Question: I'm making a 2D game in SFML and I'm trying to figure out how to collide with tiles in a tilemap. I've written some code but the problem is that I get stuck in the tile I'm colliding with as you can see in the picture below. I cannot move in any direction and around 5 pixels of the player is in the wall.

This is my collision / movement code
'''
void Player::update(float delta, std::vector<Tile>& tiles) {
canMove = true;
for (int i = 0; i < tiles.size(); i++) {
if (Collision::PixelPerfectTest(sprite, tiles[i].sprite) && tiles[i].collision) {
canMove = false;
}
}
if (canMove) {
move(delta);
}
}
void Player::move(float delta) {
if (sf::Keyboard::isKeyPressed(sf::Keyboard::W) || sf::Keyboard::isKeyPressed(sf::Keyboard::Up) || sf::Joystick::getAxisPosition(0, sf::Joystick::Y) < -20) {
movement.y -= speed * delta;
}
if (sf::Keyboard::isKeyPressed(sf::Keyboard::A) || sf::Keyboard::isKeyPressed(sf::Keyboard::Left) || sf::Joystick::getAxisPosition(0, sf::Joystick::X) < -20) {
movement.x -= speed * delta;
}
if (sf::Keyboard::isKeyPressed(sf::Keyboard::S) || sf::Keyboard::isKeyPressed(sf::Keyboard::Down) || sf::Joystick::getAxisPosition(0, sf::Joystick::Y) > 20) {
movement.y += speed * delta;
}
if (sf::Keyboard::isKeyPressed(sf::Keyboard::D) || sf::Keyboard::isKeyPressed(sf::Keyboard::Right) || sf::Joystick::getAxisPosition(0, sf::Joystick::X) > 20) {
movement.x += speed * delta;
}
sprite.setPosition(movement);
}
'''
This is the PixelPerfectTest function (it's not mine)
'''
bool PixelPerfectTest(const sf::Sprite& Object1, const sf::Sprite& Object2, sf::Uint8 AlphaLimit) {
sf::FloatRect Intersection;
if (Object1.getGlobalBounds().intersects(Object2.getGlobalBounds(), Intersection)) {
sf::IntRect O1SubRect = Object1.getTextureRect();
sf::IntRect O2SubRect = Object2.getTextureRect();
sf::Uint8* mask1 = Bitmasks.GetMask(Object1.getTexture());
sf::Uint8* mask2 = Bitmasks.GetMask(Object2.getTexture());
// Loop through our pixels
for (int i = Intersection.left; i < Intersection.left + Intersection.width; i++) {
for (int j = Intersection.top; j < Intersection.top + Intersection.height; j++) {
sf::Vector2f o1v = Object1.getInverseTransform().transformPoint(i, j);
sf::Vector2f o2v = Object2.getInverseTransform().transformPoint(i, j);
// Make sure pixels fall within the sprite's subrect
if (o1v.x > 0 && o1v.y > 0 && o2v.x > 0 && o2v.y > 0 &&
o1v.x < O1SubRect.width && o1v.y < O1SubRect.height &&
o2v.x < O2SubRect.width && o2v.y < O2SubRect.height) {
if (Bitmasks.GetPixel(mask1, Object1.getTexture(), (int)(o1v.x) + O1SubRect.left, (int)(o1v.y) + O1SubRect.top) > AlphaLimit &&
Bitmasks.GetPixel(mask2, Object2.getTexture(), (int)(o2v.x) + O2SubRect.left, (int)(o2v.y) + O2SubRect.top) > AlphaLimit)
return true;
}
}
}
}
return false;
}
'''
EDIT: This is how I got it working in case anyone from the future needs help
'''
void Player::update(float delta, std::vector<Tile>& tiles) {
if (sf::Keyboard::isKeyPressed(sf::Keyboard::W) || sf::Keyboard::isKeyPressed(sf::Keyboard::Up) || sf::Joystick::getAxisPosition(0, sf::Joystick::Y) < -20) {
newPos.y -= speed * delta;
}
if (sf::Keyboard::isKeyPressed(sf::Keyboard::A) || sf::Keyboard::isKeyPressed(sf::Keyboard::Left) || sf::Joystick::getAxisPosition(0, sf::Joystick::X) < -20) {
newPos.x -= speed * delta;
}
if (sf::Keyboard::isKeyPressed(sf::Keyboard::S) || sf::Keyboard::isKeyPressed(sf::Keyboard::Down) || sf::Joystick::getAxisPosition(0, sf::Joystick::Y) > 20) {
newPos.y += speed * delta;
}
if (sf::Keyboard::isKeyPressed(sf::Keyboard::D) || sf::Keyboard::isKeyPressed(sf::Keyboard::Right) || sf::Joystick::getAxisPosition(0, sf::Joystick::X) > 20) {
newPos.x += speed * delta;
}
sf::Vector2f oldPos = sprite.getPosition();
sprite.setPosition(newPos);
for (int i = 0; i < tiles.size(); i++) {
if (Collision::PixelPerfectTest(sprite, tiles[i].sprite) && tiles[i].collision) {
sprite.setPosition(oldPos);
newPos = oldPos;
}
}
}
'''
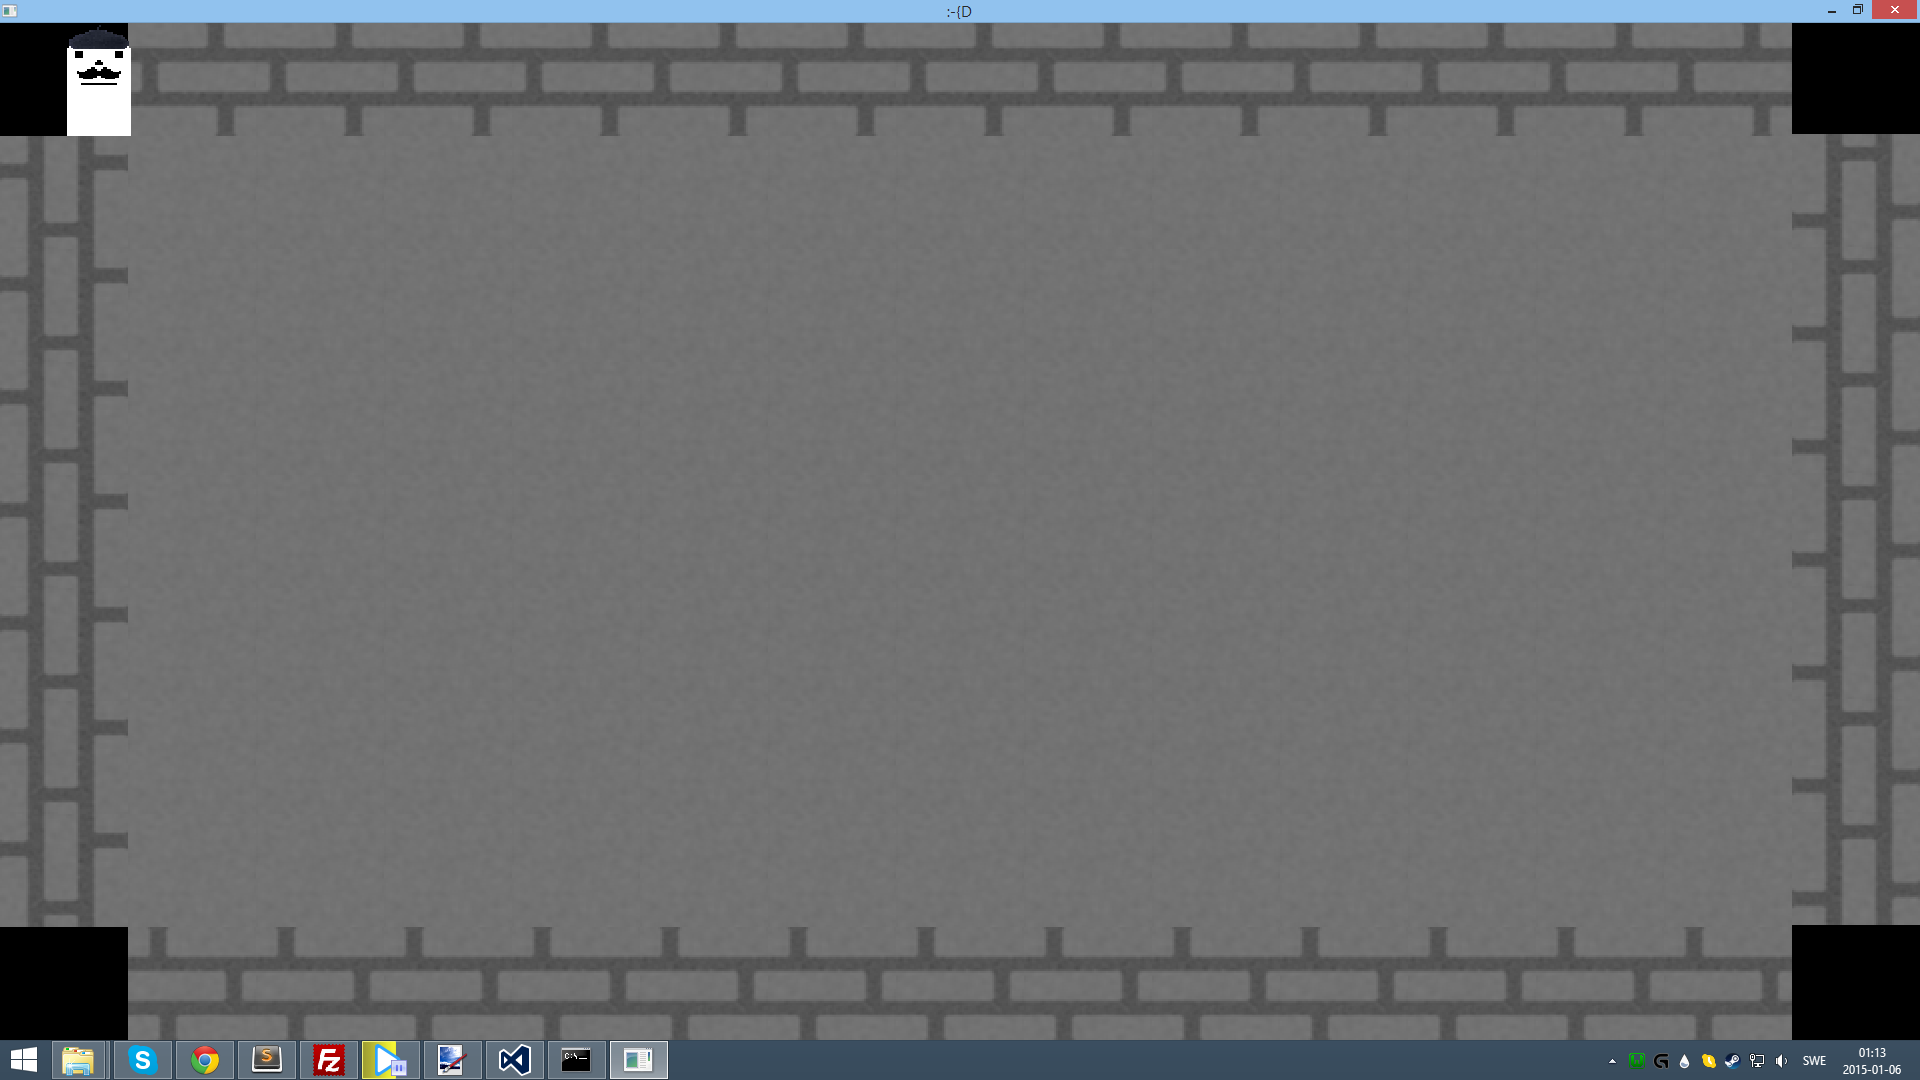
Answer: Your problem is essentially this:
If your player is in a wall, he can move in any direction. This includes movements which would put him in a wall. If your player in a wall, he cannot move at all. So if he moves into a wall (because you allowed him to do so), he can never get out of it.
So, the most obvious fix is to not let the player move into a wall. One simple way to do that is to attempt to move the player, then check for a collision with the wall. If there is a collision, move the player back to its original position.
That should fix your basic problem of getting stuck in walls. Though it may leave you with other problems, such as not being able to get right up next to the wall. For that, what you can do is check exactly where the wall is when a collision happens, and move the player right to it.